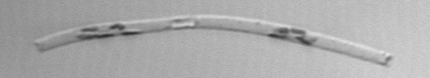
Label: Eucampia_morphytype1